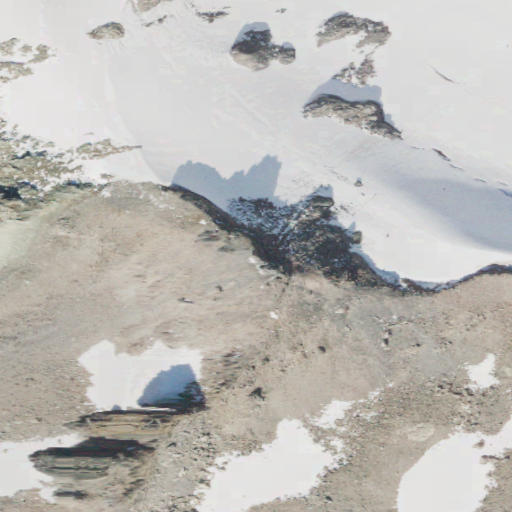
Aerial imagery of mountain in Washington named Tokaloo Rock containing snow and barren land